Question: I'm trying to display some data using Matplotlib and wxPython. I've got a Figure that's added to a FigureCanvasWxAgg. The canvas is then added to a BoxSizer and set to wx.EXPAND|wx.ALL, the BoxSizer on its turn is set by SetSizerAndFit.
'''
self.figure = Figure(None, dpi = 75)
self.displaycanvas = FigureCanvas(self, -1, self.figure)
self.axes = self.figure.add_subplot(111)
self.axes.imshow(self.data, interpolation="quadric")
self.mainSizer = wx.BoxSizer()
self.mainSizer.Add(self.displaycanvas, 1, wx.EXPAND|wx.ALL, 5)
self.SetSizerAndFit(self.mainSizer)
'''
This panel is then added to another panel, where its size get's determined relative to other panels that are being added. While I'm happy with the outer size of the panel, I can't get the figure to fit the panel:

The large panel with all the paws should be scaled to fit the panel, while maintaining its aspect ratio.
So I'm wondering,
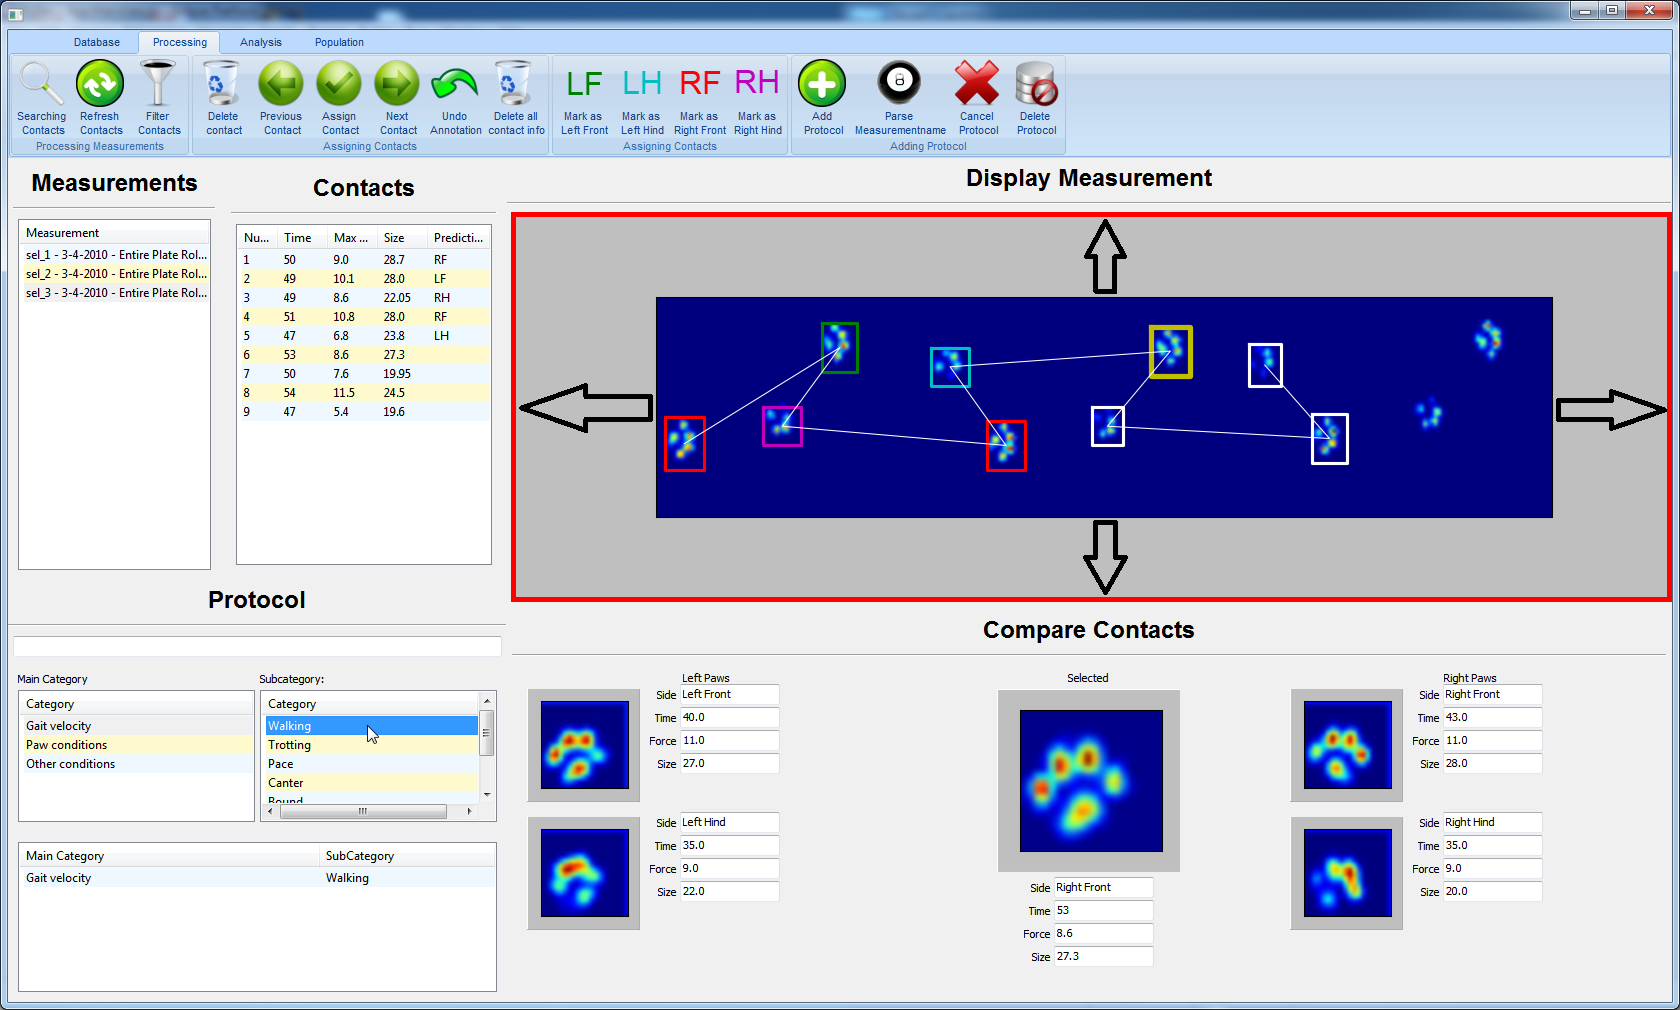
Answer: Instead of getting your axes from the 'add_subplot' method, you can create an axes object with explicit boundaries. So instead of
'''
self.axes = self.figure.add_subplot(111)
'''
use
'''
self.axes = self.figure.add_axes([0,0,1,1])
'''
The four numbers are the left edge, bottom edge, width and height of the axes in fractions of figure width and height. '[0,0,1,1]' will expand the image to fit the entire figure. Of course, there are still issues with the aspect ratio. If you want to maintain the aspect ratio of your image, then it won't always fill the entire widget space (depending on the shape of the widget). If aspect ratio changes are ok, you can call im_show like this
'''
self.axes.imshow(self.data, interpolation="quadric", aspect='auto')
'''
which will make the image fill the widget, no matter what the shape.
Without the automatic aspect ratio this results in: